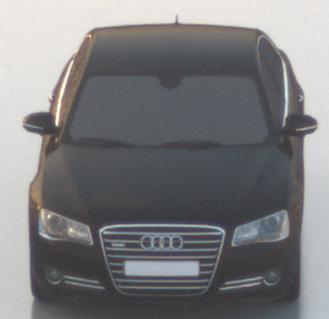
Make: Audi
Model: A8 D4
Model produced from: 2009
Model produced until: 2017
Doors: 4
Color: black
Road condition: wet road
Daytime: sunrise or sunset
Contrast: medium contrast